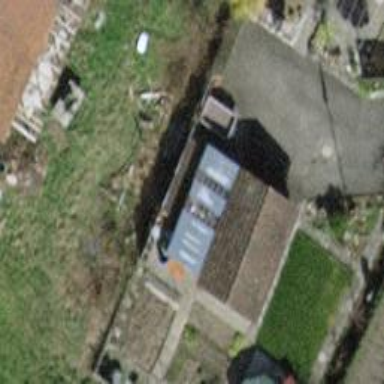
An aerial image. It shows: Rural barn.